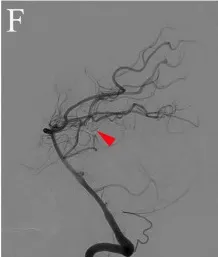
Lateral view. And after coil embolization (red arrowhead on E.
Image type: radiology (x_ray)